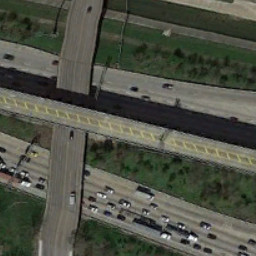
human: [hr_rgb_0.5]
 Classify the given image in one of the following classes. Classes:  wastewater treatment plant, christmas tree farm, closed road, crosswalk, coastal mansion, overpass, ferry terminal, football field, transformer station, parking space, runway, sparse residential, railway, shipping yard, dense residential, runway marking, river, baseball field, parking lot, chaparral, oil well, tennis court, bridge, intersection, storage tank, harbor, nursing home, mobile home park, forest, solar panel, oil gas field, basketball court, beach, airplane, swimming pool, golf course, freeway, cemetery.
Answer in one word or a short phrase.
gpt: overpass